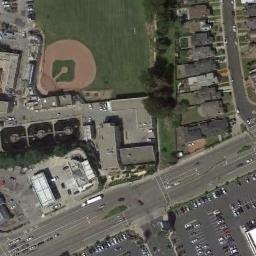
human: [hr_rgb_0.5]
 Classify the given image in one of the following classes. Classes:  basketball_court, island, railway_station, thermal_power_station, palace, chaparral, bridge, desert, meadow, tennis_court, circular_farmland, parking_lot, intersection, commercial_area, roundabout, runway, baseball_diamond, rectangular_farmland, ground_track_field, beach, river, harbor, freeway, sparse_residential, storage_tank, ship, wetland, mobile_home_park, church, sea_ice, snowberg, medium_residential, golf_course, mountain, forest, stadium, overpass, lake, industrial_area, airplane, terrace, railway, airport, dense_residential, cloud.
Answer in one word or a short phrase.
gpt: baseball_diamond